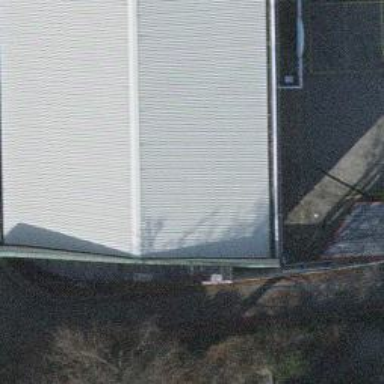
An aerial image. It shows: Car wash facility.